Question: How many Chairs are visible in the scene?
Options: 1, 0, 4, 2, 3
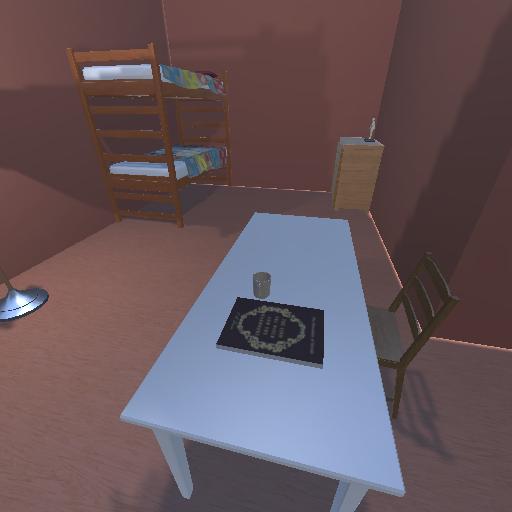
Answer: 1